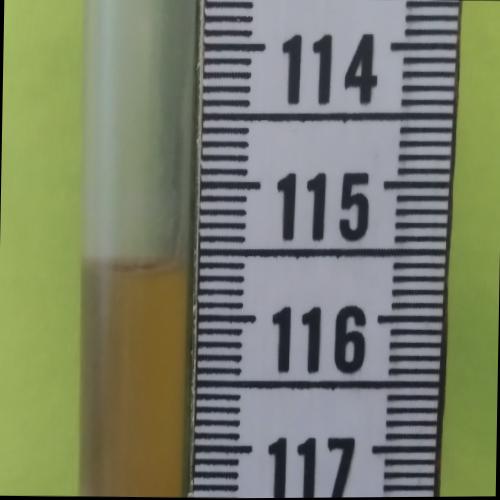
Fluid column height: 115.6 cm